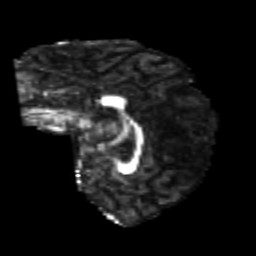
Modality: FA
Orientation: sagittal
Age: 24
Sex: female
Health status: healthy
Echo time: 0.074 s